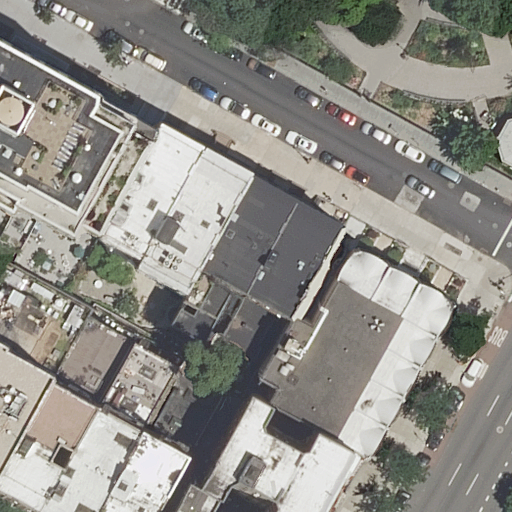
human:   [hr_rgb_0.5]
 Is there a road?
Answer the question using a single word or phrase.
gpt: yes

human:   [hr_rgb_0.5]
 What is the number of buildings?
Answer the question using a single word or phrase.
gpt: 13

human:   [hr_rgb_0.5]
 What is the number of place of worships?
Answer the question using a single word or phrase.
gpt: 1

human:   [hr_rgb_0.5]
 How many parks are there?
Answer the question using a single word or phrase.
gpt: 1

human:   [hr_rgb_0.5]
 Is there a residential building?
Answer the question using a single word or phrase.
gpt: yes

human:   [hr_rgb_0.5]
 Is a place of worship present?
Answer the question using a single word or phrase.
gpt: yes

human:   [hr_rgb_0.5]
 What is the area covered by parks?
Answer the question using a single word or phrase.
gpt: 6271m2

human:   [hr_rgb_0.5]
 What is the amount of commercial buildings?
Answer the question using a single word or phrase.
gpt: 0

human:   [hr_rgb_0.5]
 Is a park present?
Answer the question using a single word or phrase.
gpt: yes

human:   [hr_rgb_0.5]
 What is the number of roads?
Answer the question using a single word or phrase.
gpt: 8

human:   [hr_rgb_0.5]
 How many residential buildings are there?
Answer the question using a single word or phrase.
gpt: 12

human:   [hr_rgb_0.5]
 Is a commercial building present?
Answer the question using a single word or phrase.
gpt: no

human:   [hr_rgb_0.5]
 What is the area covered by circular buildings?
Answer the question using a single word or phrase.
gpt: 0m2

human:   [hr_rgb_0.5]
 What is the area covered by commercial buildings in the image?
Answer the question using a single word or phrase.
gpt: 0m2

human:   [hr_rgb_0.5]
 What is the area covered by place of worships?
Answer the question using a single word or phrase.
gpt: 884m2

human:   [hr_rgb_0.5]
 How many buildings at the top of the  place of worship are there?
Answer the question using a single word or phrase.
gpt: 6

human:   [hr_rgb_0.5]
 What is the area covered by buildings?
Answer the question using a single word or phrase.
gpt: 3787m2

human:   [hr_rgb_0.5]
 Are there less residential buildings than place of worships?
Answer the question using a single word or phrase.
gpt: no

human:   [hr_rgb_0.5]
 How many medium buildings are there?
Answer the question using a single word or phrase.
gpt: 6

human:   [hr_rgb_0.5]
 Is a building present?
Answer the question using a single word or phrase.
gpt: yes

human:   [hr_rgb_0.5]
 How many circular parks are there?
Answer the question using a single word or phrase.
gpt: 0

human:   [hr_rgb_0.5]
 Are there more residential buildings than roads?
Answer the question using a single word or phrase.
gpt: yes

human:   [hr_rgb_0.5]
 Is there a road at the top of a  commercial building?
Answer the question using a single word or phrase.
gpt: no

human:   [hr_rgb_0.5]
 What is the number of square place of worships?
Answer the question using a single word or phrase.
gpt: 0

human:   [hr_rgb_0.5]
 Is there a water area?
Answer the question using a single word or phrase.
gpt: no

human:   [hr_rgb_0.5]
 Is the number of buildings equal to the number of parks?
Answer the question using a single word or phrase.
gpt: no

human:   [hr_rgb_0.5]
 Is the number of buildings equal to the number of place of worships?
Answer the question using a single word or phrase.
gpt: no

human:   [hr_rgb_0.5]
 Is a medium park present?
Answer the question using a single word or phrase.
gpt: no

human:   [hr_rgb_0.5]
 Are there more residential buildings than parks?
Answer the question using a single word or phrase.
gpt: yes

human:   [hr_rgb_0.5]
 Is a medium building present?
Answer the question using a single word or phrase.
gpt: yes

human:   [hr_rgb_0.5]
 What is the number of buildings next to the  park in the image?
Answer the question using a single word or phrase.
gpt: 13

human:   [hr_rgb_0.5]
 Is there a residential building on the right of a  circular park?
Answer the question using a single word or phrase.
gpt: no

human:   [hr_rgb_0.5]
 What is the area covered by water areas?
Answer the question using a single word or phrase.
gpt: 0m2

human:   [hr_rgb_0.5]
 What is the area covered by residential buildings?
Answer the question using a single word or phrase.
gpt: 2903m2

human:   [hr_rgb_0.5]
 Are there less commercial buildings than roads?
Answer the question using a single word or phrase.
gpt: yes

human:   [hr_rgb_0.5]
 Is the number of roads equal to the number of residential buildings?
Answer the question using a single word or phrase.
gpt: no

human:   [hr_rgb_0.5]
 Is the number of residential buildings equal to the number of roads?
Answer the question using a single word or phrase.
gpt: no

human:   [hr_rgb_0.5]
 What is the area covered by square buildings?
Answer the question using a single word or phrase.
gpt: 0m2

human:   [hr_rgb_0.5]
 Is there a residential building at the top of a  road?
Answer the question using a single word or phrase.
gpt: yes

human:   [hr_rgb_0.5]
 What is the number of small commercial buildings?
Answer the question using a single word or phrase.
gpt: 0

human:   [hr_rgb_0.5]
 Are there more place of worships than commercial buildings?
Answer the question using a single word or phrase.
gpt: yes

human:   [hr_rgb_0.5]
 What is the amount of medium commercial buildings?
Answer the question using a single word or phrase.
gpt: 0

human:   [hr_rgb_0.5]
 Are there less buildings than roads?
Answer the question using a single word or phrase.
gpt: no

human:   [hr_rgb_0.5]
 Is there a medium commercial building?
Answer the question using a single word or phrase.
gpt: no

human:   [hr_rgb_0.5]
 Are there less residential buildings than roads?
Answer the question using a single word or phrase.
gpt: no

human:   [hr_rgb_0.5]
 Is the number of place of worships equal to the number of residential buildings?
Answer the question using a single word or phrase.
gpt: no

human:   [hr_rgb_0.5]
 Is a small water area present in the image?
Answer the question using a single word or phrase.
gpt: no

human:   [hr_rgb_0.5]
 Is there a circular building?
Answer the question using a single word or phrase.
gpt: no

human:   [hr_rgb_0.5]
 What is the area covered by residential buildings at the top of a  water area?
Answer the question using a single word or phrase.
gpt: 0m2

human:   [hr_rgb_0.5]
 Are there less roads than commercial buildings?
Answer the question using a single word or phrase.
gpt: no

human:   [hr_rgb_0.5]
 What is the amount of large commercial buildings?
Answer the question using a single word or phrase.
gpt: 0

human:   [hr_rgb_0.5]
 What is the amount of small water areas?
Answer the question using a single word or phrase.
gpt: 0

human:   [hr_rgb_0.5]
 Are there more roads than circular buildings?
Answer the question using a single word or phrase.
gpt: yes

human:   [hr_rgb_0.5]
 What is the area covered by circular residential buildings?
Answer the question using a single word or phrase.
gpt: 0m2

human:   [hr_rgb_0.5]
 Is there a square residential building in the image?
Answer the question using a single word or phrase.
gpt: no

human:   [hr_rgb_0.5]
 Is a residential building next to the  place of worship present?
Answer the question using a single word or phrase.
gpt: yes

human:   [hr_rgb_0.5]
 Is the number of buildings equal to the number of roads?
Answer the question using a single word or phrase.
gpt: no

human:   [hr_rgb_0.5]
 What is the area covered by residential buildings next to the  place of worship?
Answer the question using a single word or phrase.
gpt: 2903m2

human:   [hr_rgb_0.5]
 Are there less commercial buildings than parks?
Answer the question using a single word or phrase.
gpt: yes

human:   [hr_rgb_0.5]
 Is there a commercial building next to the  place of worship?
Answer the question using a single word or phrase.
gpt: no

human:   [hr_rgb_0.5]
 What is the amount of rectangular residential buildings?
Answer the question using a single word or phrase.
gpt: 10

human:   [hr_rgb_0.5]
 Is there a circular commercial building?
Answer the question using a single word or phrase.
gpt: no

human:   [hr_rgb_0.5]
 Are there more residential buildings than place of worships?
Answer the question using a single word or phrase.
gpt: yes

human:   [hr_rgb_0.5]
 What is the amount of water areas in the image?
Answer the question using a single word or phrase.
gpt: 0